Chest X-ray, AP view. Patient: 43 years old, sex F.
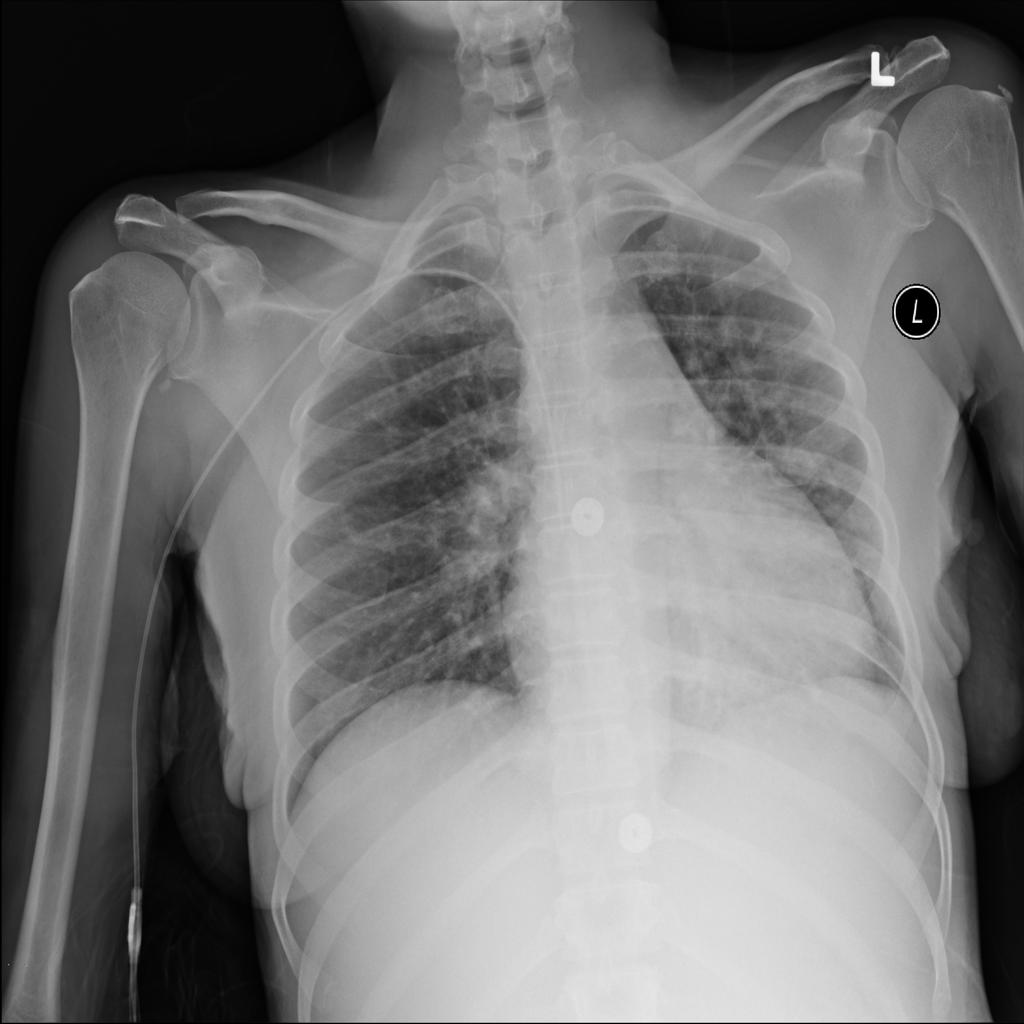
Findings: No Finding